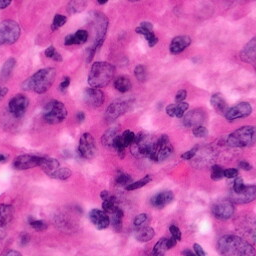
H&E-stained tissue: Pancreatic